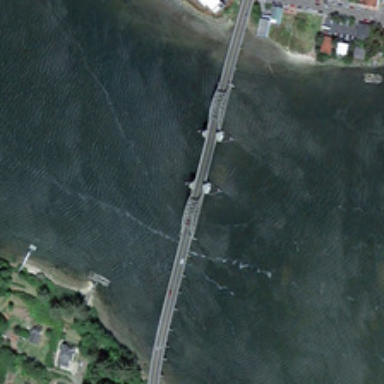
A bridge is over a river with some buildings and green trees in two sides .